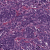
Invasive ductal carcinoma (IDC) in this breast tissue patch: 1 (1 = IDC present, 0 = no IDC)